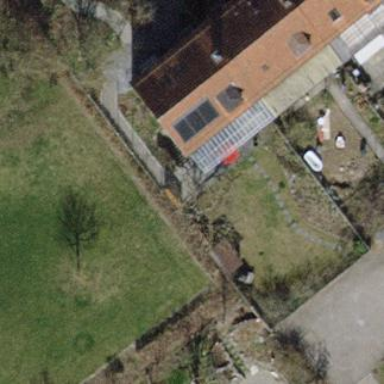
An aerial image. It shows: Gabled-roof house with tile roofing.